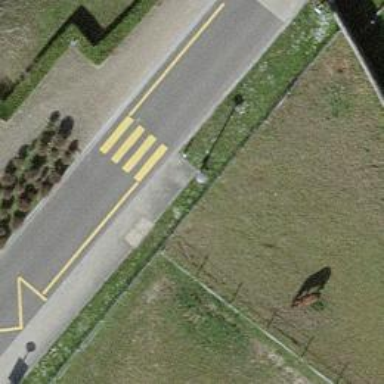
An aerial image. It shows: Public transport stop position.